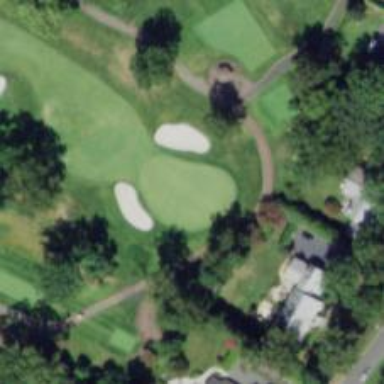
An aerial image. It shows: View of golf hole.